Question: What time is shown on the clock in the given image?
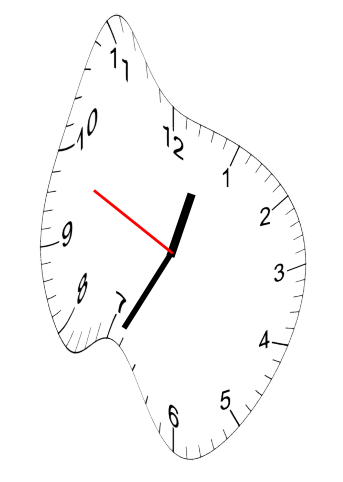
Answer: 12:34:49